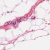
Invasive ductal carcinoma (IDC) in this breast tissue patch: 0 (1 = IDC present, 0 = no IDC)